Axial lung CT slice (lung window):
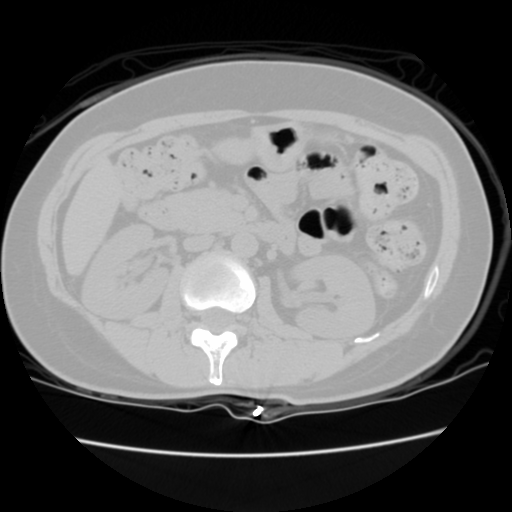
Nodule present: no